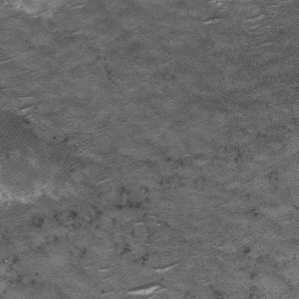
Label: frost